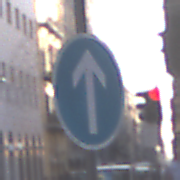
Verkehrszeichen: VorgeschriebeneFahrtrichtungGeradeaus
Umgebung: Outdoor, Urban
Tageszeit: SunriseSunset
Wetter: PartlyCloudy
Licht: Natural
Jahreszeit: NotSpecified
Kontrast: LowContrast